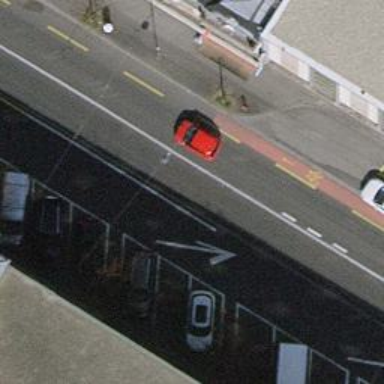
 with trolley wires above. The sidewalks also have asphalt surface."